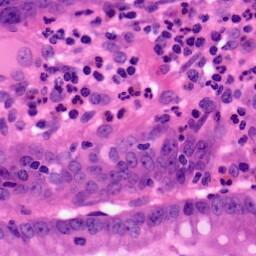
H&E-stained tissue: Pancreatic